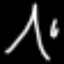
Label: The Eiffel Tower